Question: I am trying to calculate the 3-day moving average in excel. And I want excel to not calculate the moving average if any one day (out of 3 days of daily precipitation data) contains a zero value. Can anyone help and guide thank's

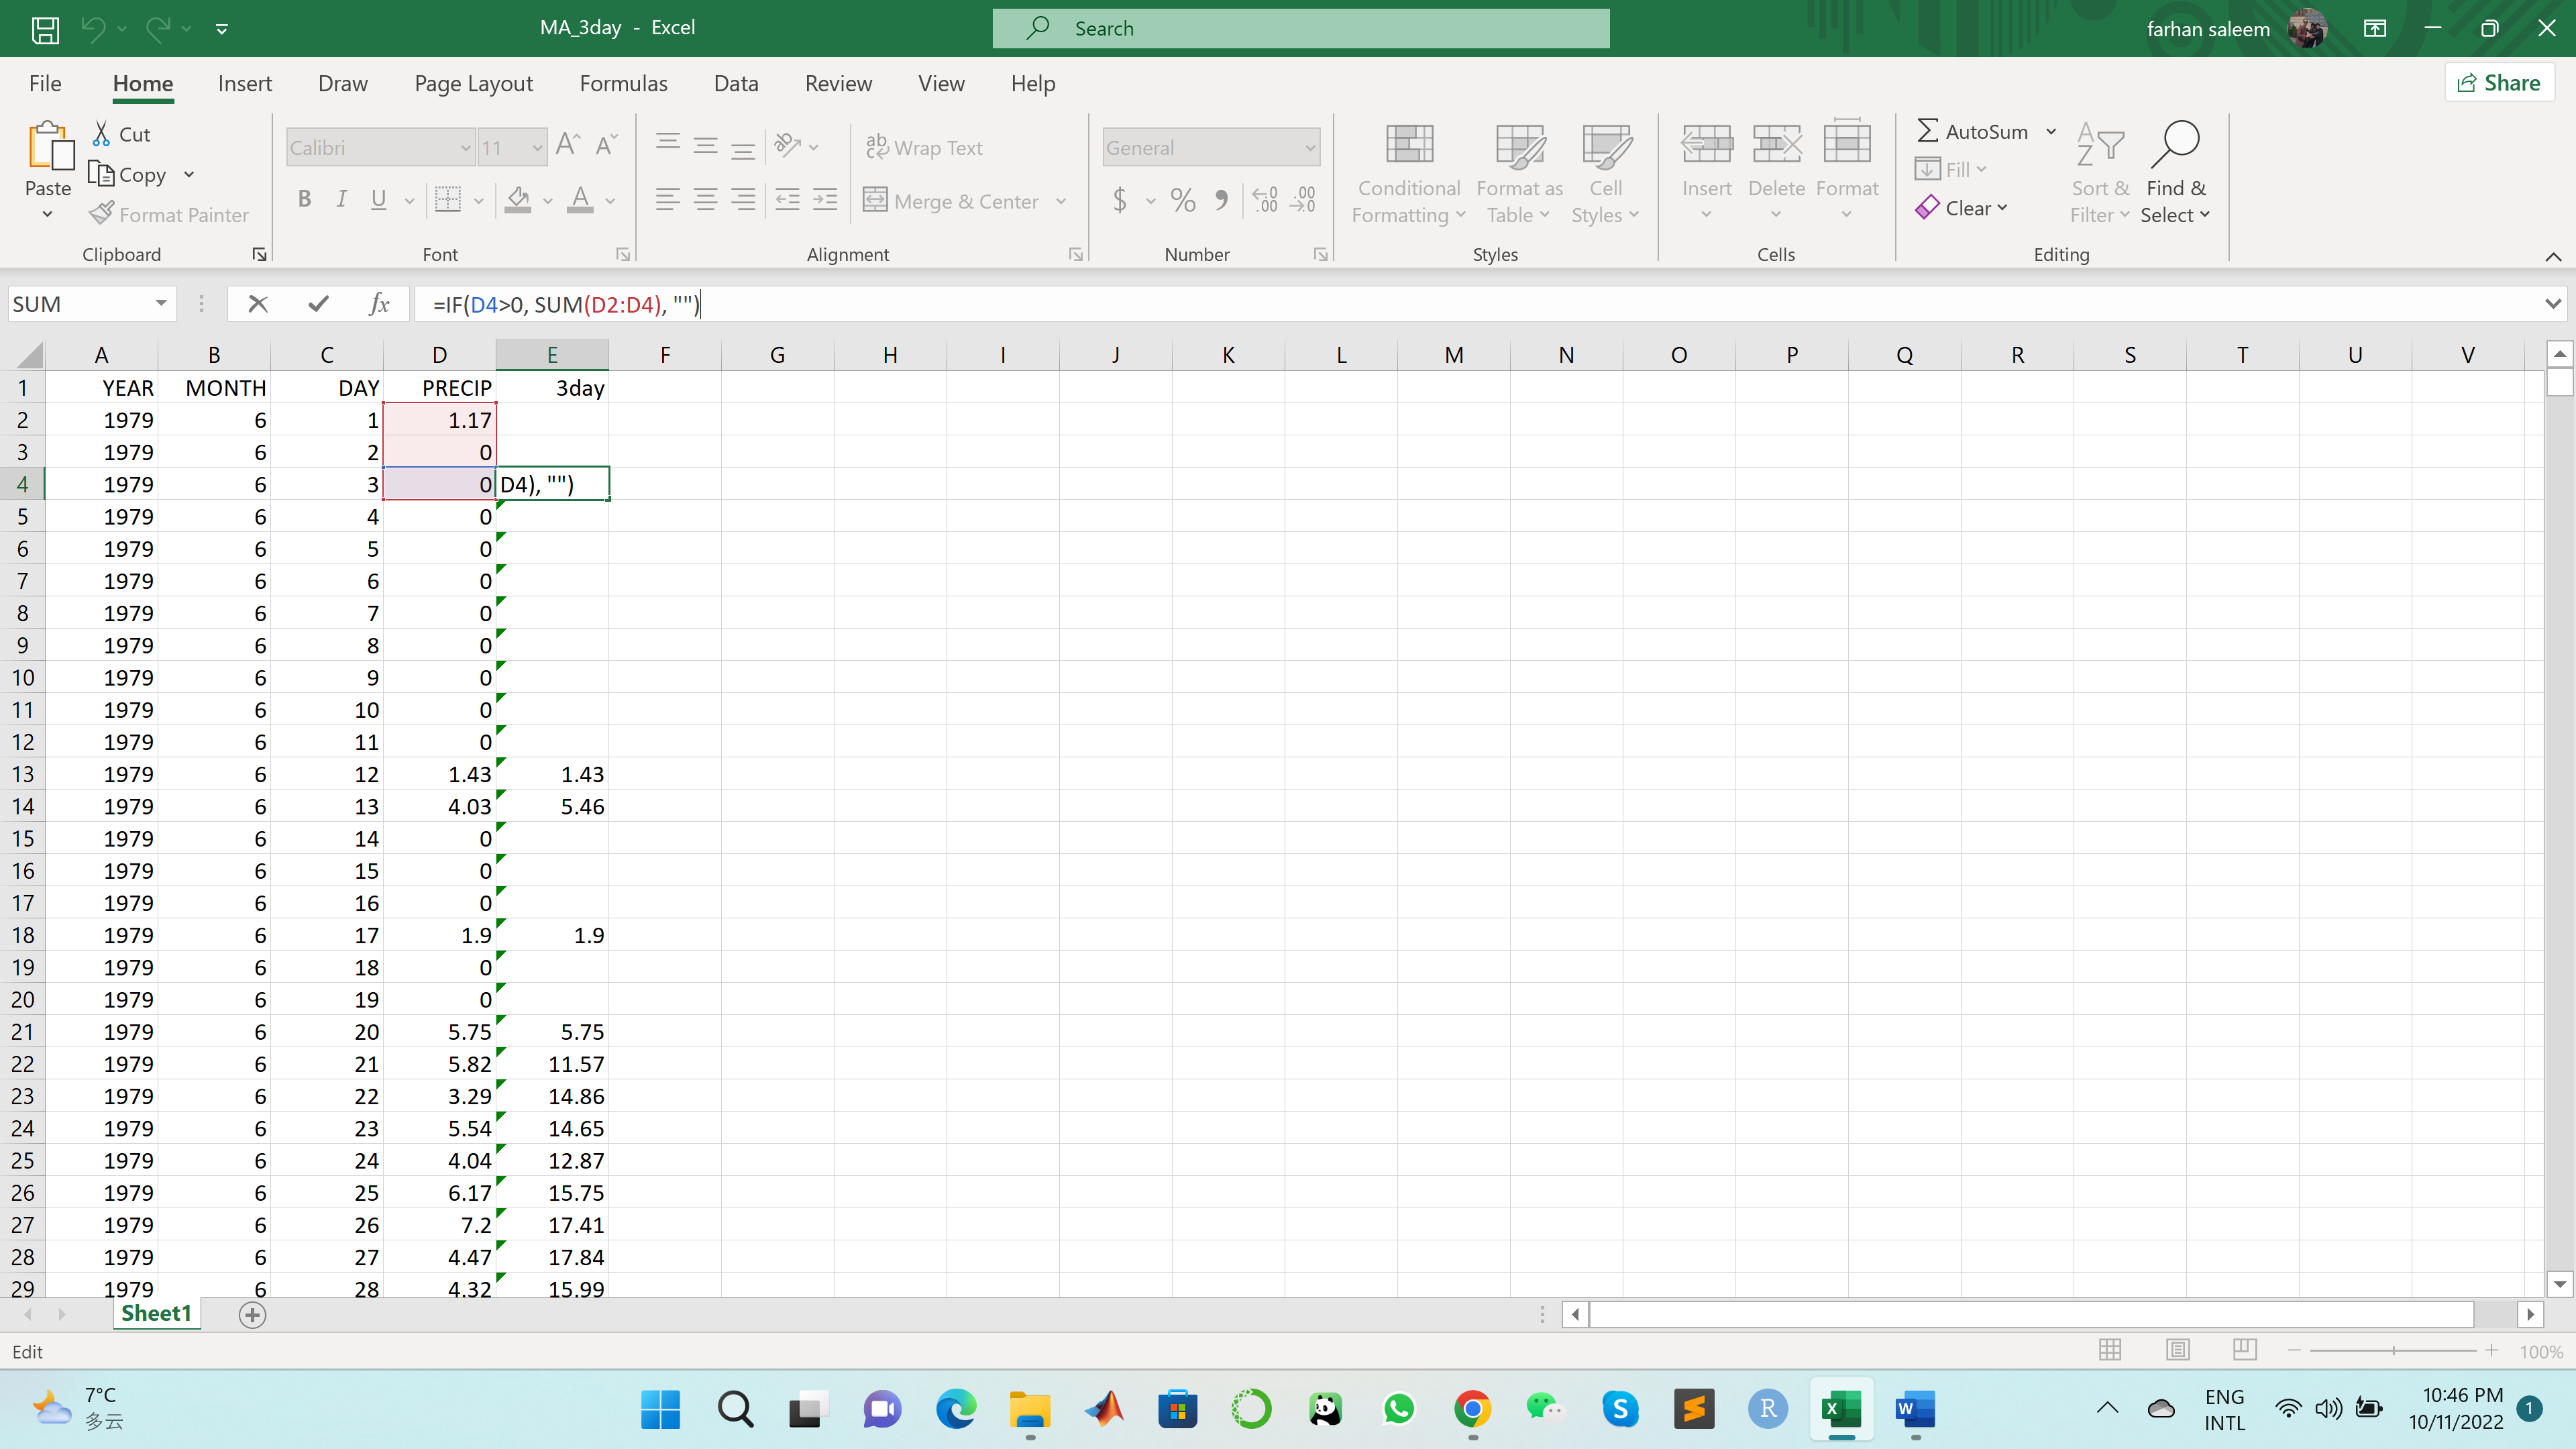
Answer: The formula in E4 can be
'=IF(COUNTIF(D2:D4,0)>0,"",AVERAGE(D2:D4))'
It will count the number of occurrences of zeros in last three days, if the count has some value (>0) it will show a blank and if not it will show the average of last three days